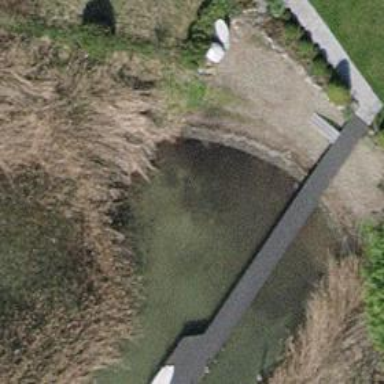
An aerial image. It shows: Man-made pier.